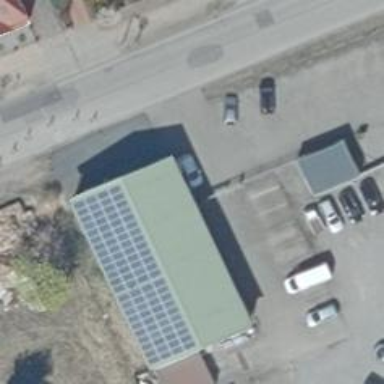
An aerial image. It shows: Car repair shop.